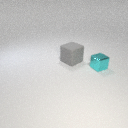
large gray rubber cube to the left of small cyan metal cube